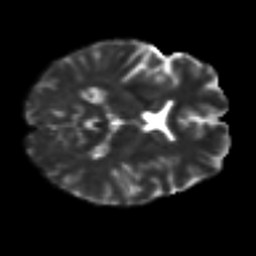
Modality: T2w
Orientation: axial
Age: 40
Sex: female
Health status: healthy
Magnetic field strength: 3 T
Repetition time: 9 s
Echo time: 0.093 s